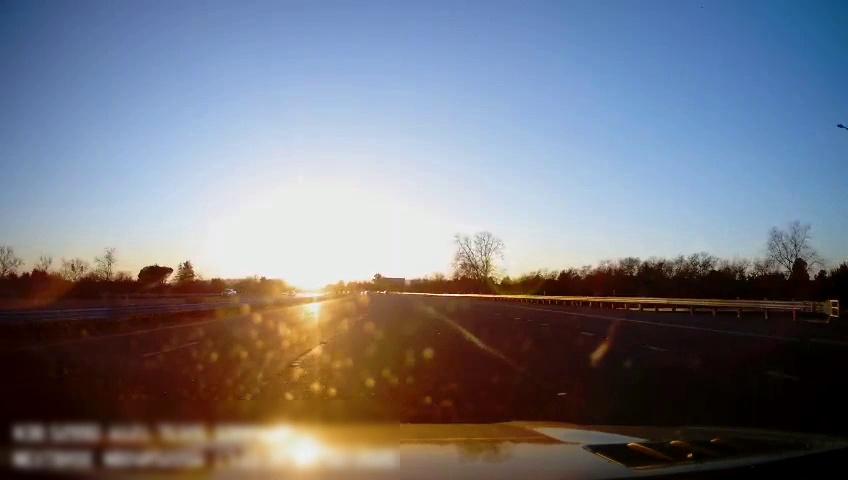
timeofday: Day
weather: Sunny
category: Drivable Space
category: Drivable Space
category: Vehicles | Truck
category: Lanes | Alternate Lane
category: Lanes | Alternate Lane
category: Lanes | Current Lane
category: Lanes | Current Lane
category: Lanes | Alternate Lane
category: Lanes | Alternate Lane